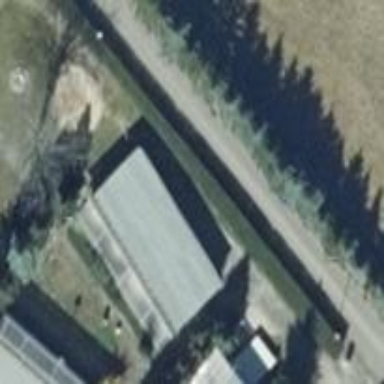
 oriented along the structure. The roof is painted grey."